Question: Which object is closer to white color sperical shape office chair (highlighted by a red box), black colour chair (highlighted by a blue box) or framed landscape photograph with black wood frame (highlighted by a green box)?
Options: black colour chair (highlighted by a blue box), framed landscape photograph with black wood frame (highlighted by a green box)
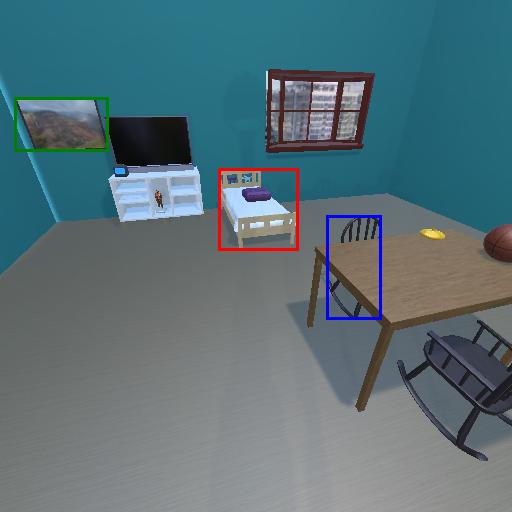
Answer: black colour chair (highlighted by a blue box)